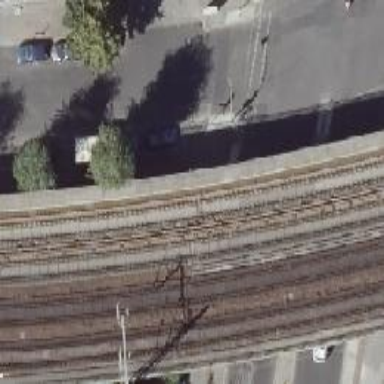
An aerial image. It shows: Bridge for light rail electrified with ballastless track.